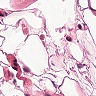
Metastatic tissue present: no